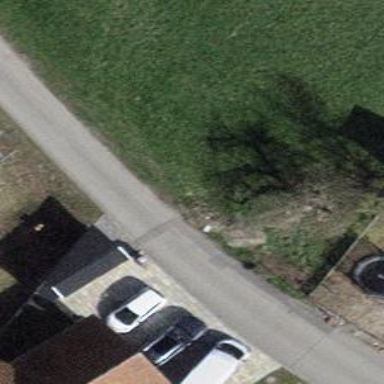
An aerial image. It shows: Smooth asphalt road in residential area.